Question: I am using 2 div elements as tabber
search candidate
my list.In search candidate when i select some candidate ,than that candidate is added to selected_candidate table and displayed in my list div ,but to display it in my list i have to reload whole page ,how can i display it without reloading whole page
'''
<div class="tabber" style="width: auto;">
<div <?php if(isset($_POST['submita'])){ echo "class="tabbertab tabbertabhide"";}else{echo "class="tabbertab"";} ?>>
<h3>SEARCH CANDIDATE</h3>
//.....select candidate code.....//
</div>
<div <?php if(isset($_POST['searchsel_list'])){ echo "class="tabbertab tabbertabdefault"";}else{echo "class="tabbertab"";} ?>>
<h3>MY LIST</h3>
<div id="tabr">
<script>
$("td").removeAttr("style");
</script>
<form method="post" action="csearch.php?epage=csearch" name="mylist">
<div class="CSSTableGenerator">
<table id="mylist_remark">
<caption>SELECTED CANDIDATE LIST</caption>
<!-- headings -->
<tr>
<th>REMARK</th>
<th> <input name="delete_sel" id="delete_sel" value="DELETE" type="submit" class="button"/></th>
<th>NAME</th>
<th>CELL NO</th>
<th>STATUS</th>
<th>EMAIL ID</th>
<th>LOCATION</th>
<th>QAULIFICATION INFORMATION</th>
<th>KIND OF WORK</th>
<th>DETAILED CV</th>
</tr>
<!-- /headings -->
<?php
if($mresult_set)
{
if (mysql_num_rows($mresult_set) == 0)
{
echo "<tr>";
echo "<td colspan="9" ><p align="center" class="message"> <blink><span style="color:red;" > NO CANDIDATE SELECTED</span></blink></p></td>";
echo "</tr>";
}
$j=0;
while($data_set1 = mysql_fetch_array($mresult_set))
{
// $i=0;
if($data_set1['ca']=='')
{
$qua="";
}
else
{
$qua=$data_set1['ca'];
}
if($data_set1['cs']=='')
{
$qua="";
}
else
{
$qua.=",".$data_set1['cs'];
}
if($data_set1['cwa']=='')
{
$qua.="";
}
else
{
$qua.=",".$data_set1['cwa'];
}
if($data_set1['completed']=='')
{
$qua.="";
}
else
{
$qua.=", Completed(".$data_set1['completed'].")";
}
if($data_set1['persuing']=='')
{
$qua.="";
}
else
{
$qua.=", Persuing(".$data_set1['persuing'].")";
}
echo "<tr >";
echo "<td><input id={remark{$j}} type="text" class="fancyText" onkeyup="writeremark(this.id,{$data_set1['eid']},{$emprid});" value="{$data_set1['remark']}" maxlength="15" placeholder="Write Remark" /></td>";
echo "<td style="text-align:center;"><input id="listrow_sel{$j}" type="checkbox" name="list_sel[]" value="{$data_set1['eid']}|{$emprid}" /></td>";
echo "<td>{$data_set1['ename']} {$data_set1['lname']}</td>";
echo "<td>{$data_set1['ecell']}</td>";
echo "<td>{$data_set1['eposition']}</td>";
echo "<td>{$data_set1['eemail']}</td>";
if($data_set1['ecity']=='')
{
echo "<td>{$data_set1['ecountry']}</td>";
}
else
{
echo "<td class="showmsg" title="Country ={$data_set1['ecountry']}, State = {$data_set1['estate']} " >{$data_set1['ecity']}</td>";
}
// echo "<td>{$data_set['ecountry']},{$data_set['estate']},{$data_set['ecity']}</td>";
echo "<td>{$qua}</td>";
echo "<td>{$data_set1['other_work1']} {$data_set1['other_work2']}{$data_set1['other_work3']}{$data_set1['other_work4']} {$data_set1['other_work5']} {$data_set1['other_work6']} {$data_set1['other_work7']} {$data_set1['other_work8']} {$data_set1['other_work9']} {$data_set1['other_work10']}{$data_set1['other_work1e']} {$data_set1['other_work2e']} {$data_set1['other_work3e']} {$data_set1['other_work4e']} {$data_set1['other_work5e']} {$data_set1['other_work6e']} {$data_set1['other_work7e']} {$data_set1['other_work8e']} {$data_set1['other_work9e']} {$data_set1['other_work10e']}</td>";
echo "<td><a style="cursor:hand;" href="detailcv.php?id={$data_set1['eid']}&flag=0" target="_blank" ><input style="cursor:auto;width:40px;" class="button" name="cv" type="button" value="C V" /></a></td>";
//echo "<td class="edit" contenteditable="true">Write Remark</td>";
echo "</tr>";
$j++;
}
}
?>
<tr><td colspan="10">
<a href="<?php echo $listurl;?>"><img src="images/pdfdown.jpg" alt="Adobe Doc" width="42" height="42" title="Download List In PDF"/></a>&nbsp&nbsp&nbsp
<a id="showcand" href="<?php echo $listurl1;?>"><img src="images/excel.gif" alt="Excel Doc" width="42" height="42" title="Download List In Excel "/></a>
<?php ?>
</td></tr>
</table></div>
</form>
</div>
'''

In this Image i am showing tabber,when i click on MY list ,hoe can i load its form without loading whole page so that selected candidate will be visible,i came to know that it can be done using Ajax ,but i dont know how i can do it in my code
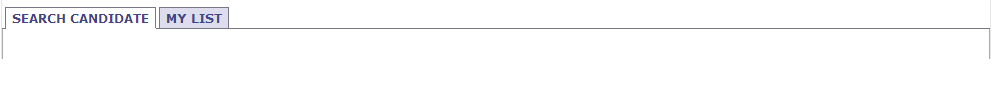
Answer: you can do with the help of ajax. for that you have to call ajax function on select candidate whom you want to add to your list.
ajax function demo are as follows:
function getList(){
'''
$.ajax({
type: "POST",
url: "List.php", // file where you process the list.
data: {name:name1,sda:name2}, // post data you want to pass to the file for processing
success:function(data){
//change the content of your mylist div here
}
});
}
'''
you can try it.